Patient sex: F
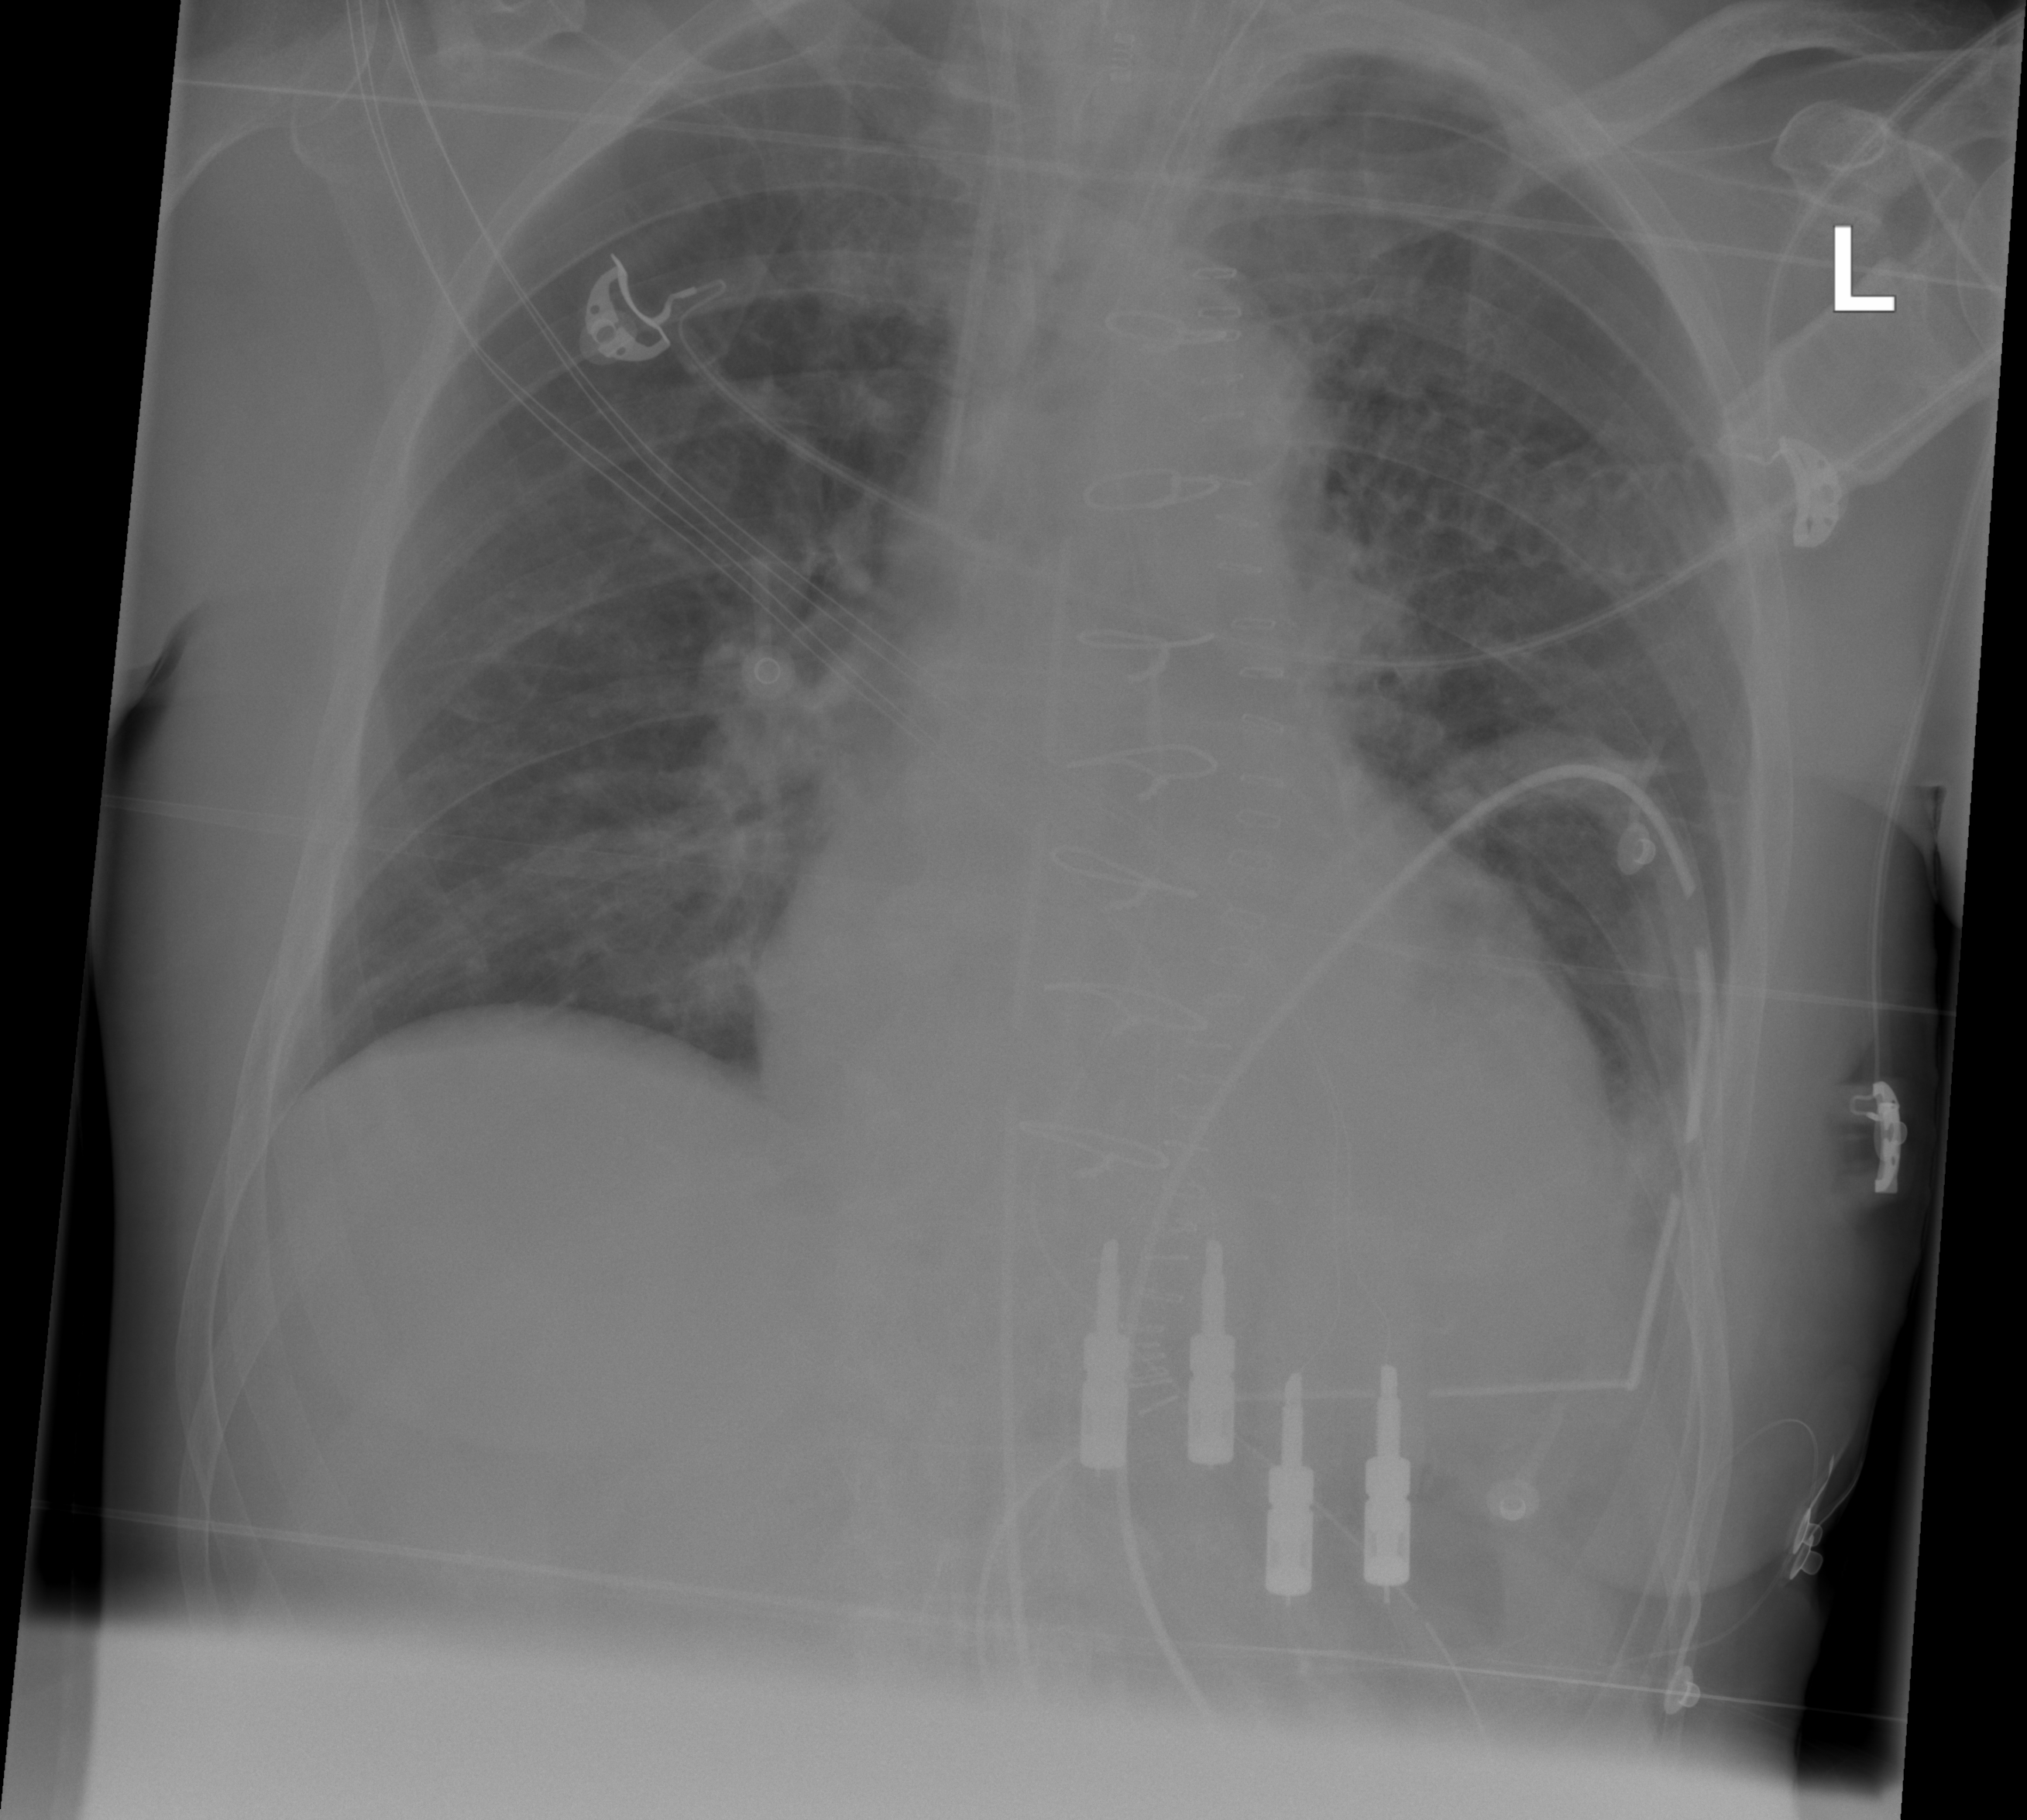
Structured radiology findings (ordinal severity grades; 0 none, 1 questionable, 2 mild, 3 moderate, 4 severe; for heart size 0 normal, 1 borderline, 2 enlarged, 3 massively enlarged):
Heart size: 2
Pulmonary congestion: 0
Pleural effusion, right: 0
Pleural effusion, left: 2
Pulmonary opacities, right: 0
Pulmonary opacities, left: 0
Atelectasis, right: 0
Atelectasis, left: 0